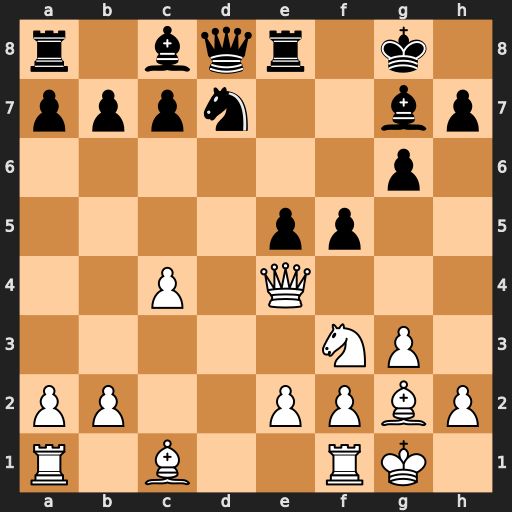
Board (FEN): r1bqr1k1/pppn2bp/6p1/4pp2/2P1Q3/5NP1/PP2PPBP/R1B2RK1
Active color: w
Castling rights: -
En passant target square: -
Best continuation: Qd5+ Kh8 Ng5